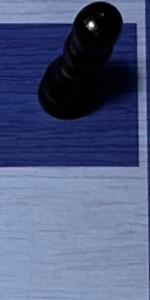
Label: Empty